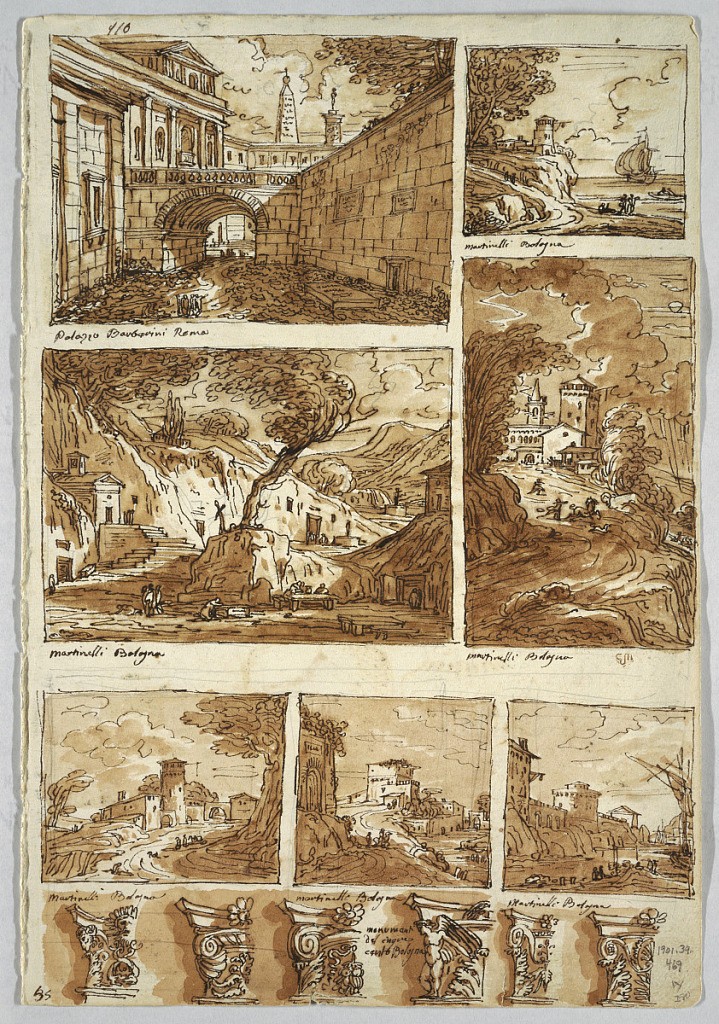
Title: View of the Palazzo Barberini; Six Landscapes by Vincenzo Martinelli; Sixteenth Century Capitals, Bologna
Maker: Felice Giani, Italian, 1758–1823
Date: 1809–1910
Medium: Pen and bistre ink, brush and brown wash over traces of graphite on cream laid paper
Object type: Drawing
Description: Recto: page divided into eight parts, from left to right: Palazzo Barberini shown from rear; view of seashore; two views of castle towns surrounded by mountains; all works by Martinelli.  At bottom: six left halves of capitals.  Verso: top: pitcher with handle on top; Dionysus represented on body.  Two-handled vase; "1814" written on it.  Pitcher with handle, shown sidewise.  Center row:  two-handled kraters.  Bottom row:  two-handled bottle.  Vase with snakes as handles.